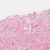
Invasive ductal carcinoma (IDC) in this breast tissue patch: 0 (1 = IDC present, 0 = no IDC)